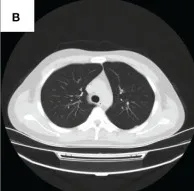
Lung CT, operative photograph, tumor specimen, X-ray, and pelvic CT after surgery. (B) The lung CT plain scan results of patients admitted for chemotherapy in sequence.
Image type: radiology (ct)